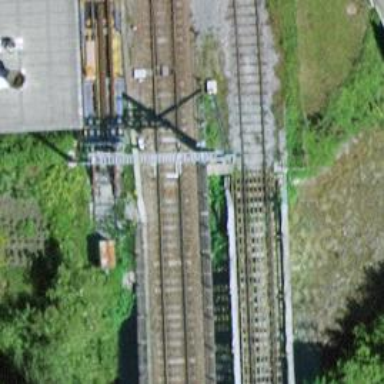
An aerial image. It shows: Single-track railway bridge serving as spur line.